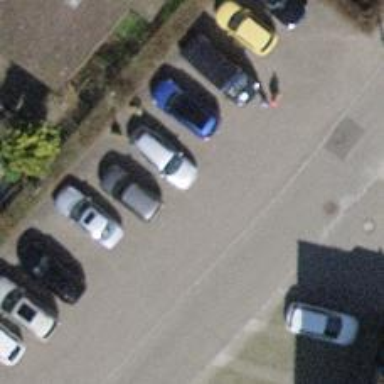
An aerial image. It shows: Parking area.